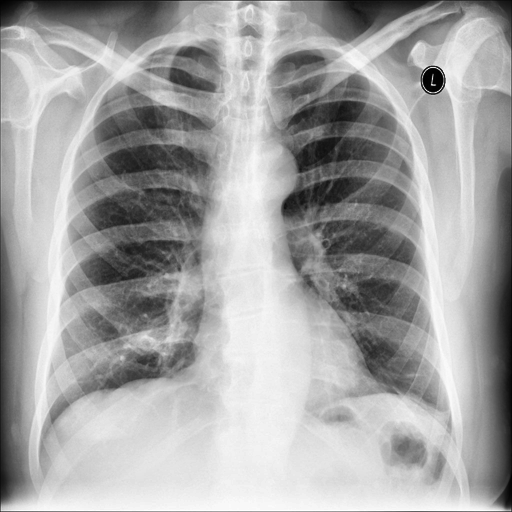
Finding: NORMAL